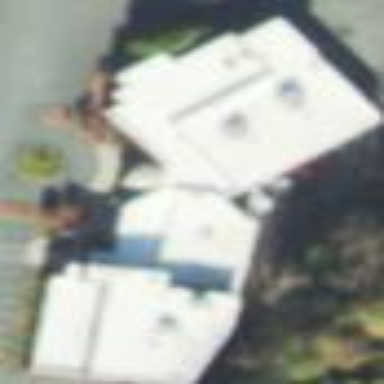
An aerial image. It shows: Community centre building.